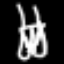
Label: pants